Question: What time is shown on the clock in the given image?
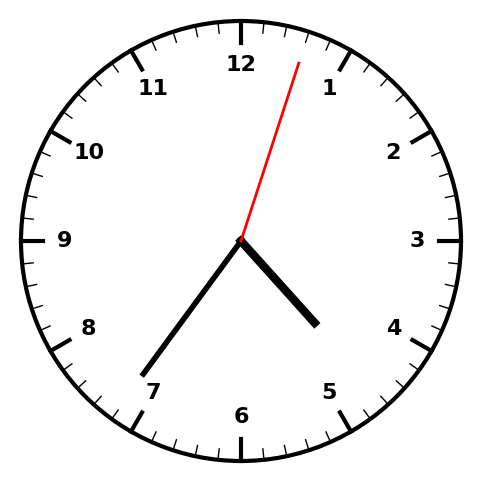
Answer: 04:36:03